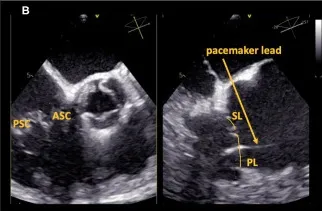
Case 2: Leaflet perforation. In transesophageal echocardiography, a deep-transesophageal commissural view of the tricuspid valve. Left side) with the corresponding 90. View of the septal, and . The posterior leaflet. Right side) proves perforation of the posterior leaflet. AL, anterior leaflet; PL, posterior leaflet; SL, septal leaflet; PSC, postero-septal commissure; ASC, antero-septal commissure.
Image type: radiology (ultrasound)